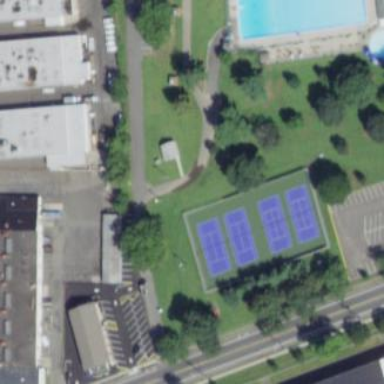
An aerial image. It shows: Tennis court in leisure pitch.